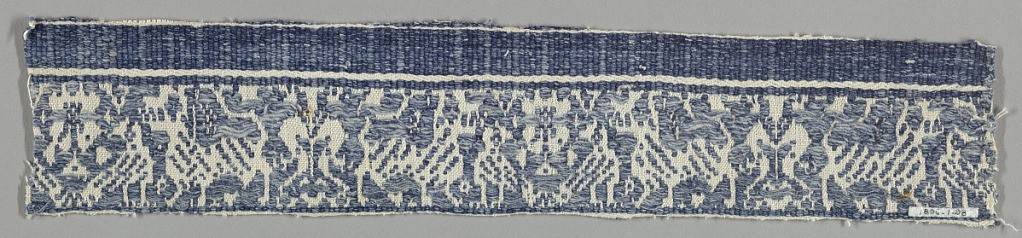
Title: Fragment
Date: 17th century
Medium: linen, cotton Technique: plain weave with supplementary weft
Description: Supplementary blue weft floating alternatively face to face forming a design of lion (?) and birds.